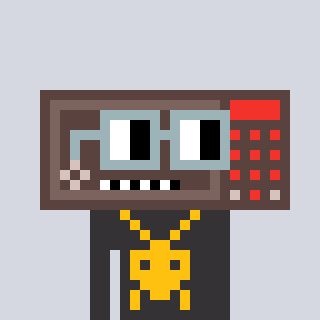
a pixel art character with square dark gray glasses, a wallsafe-shaped head and a grayscale-colored body on a cool background